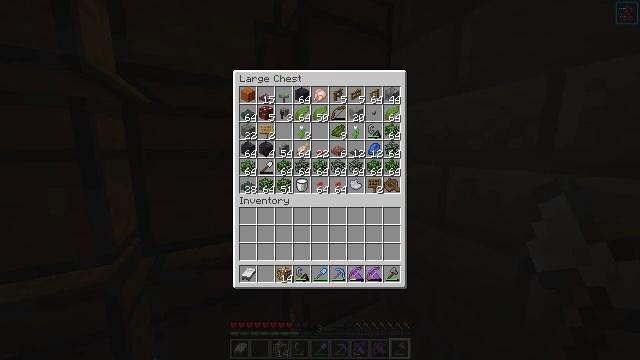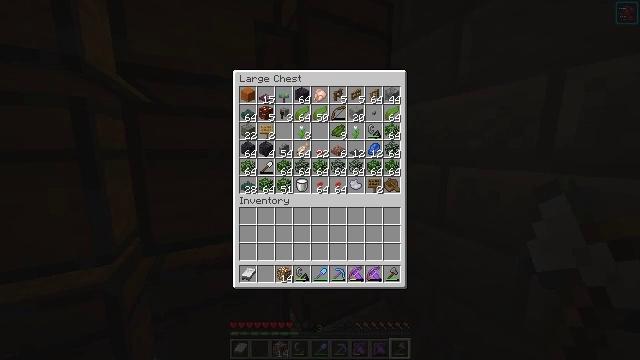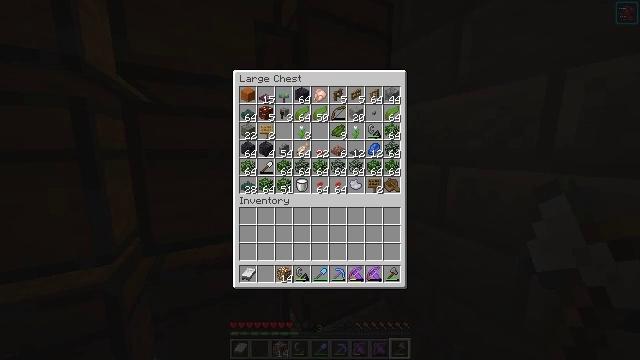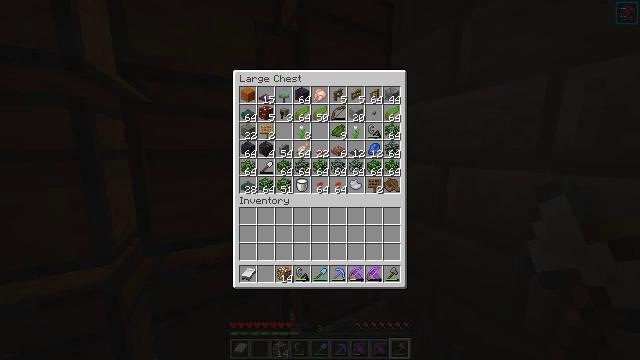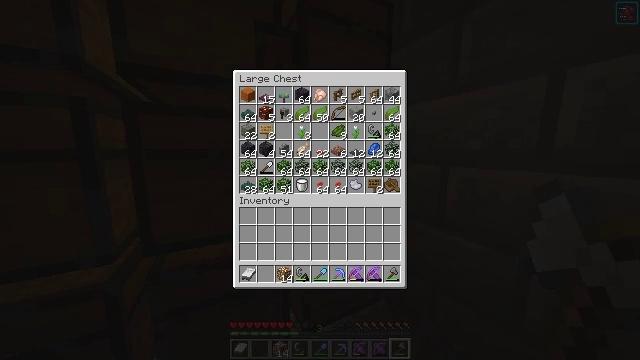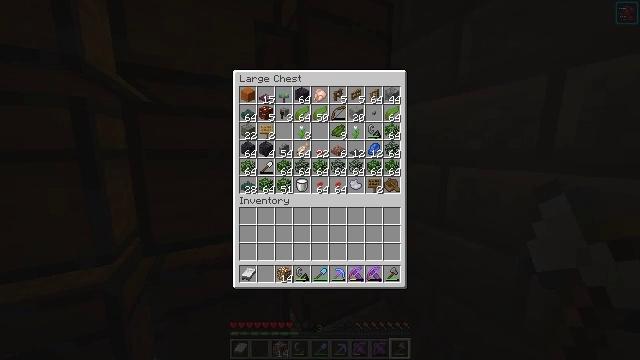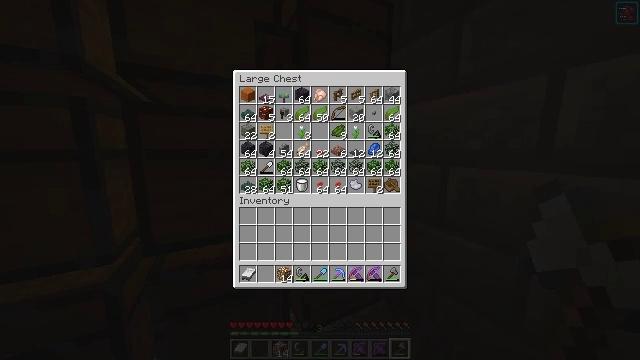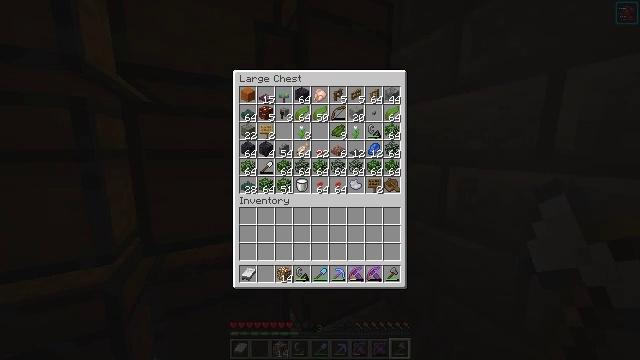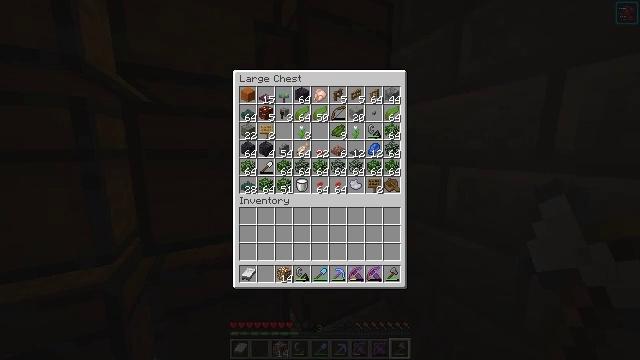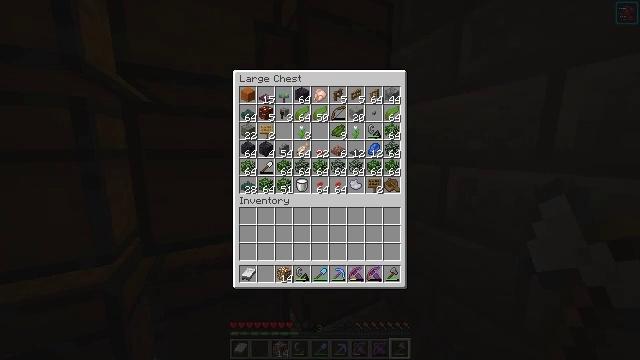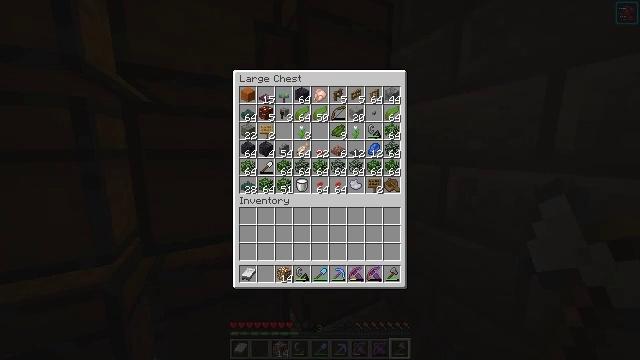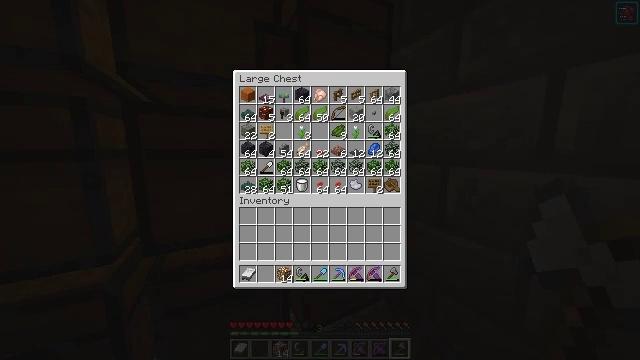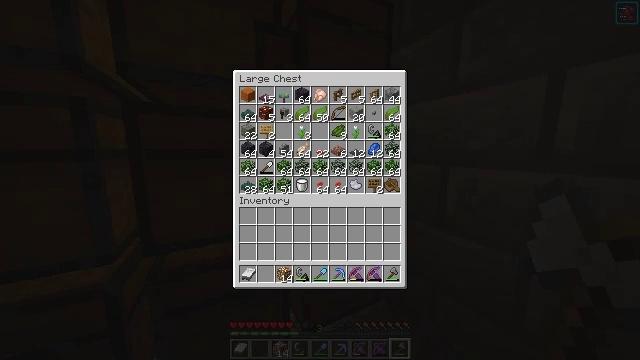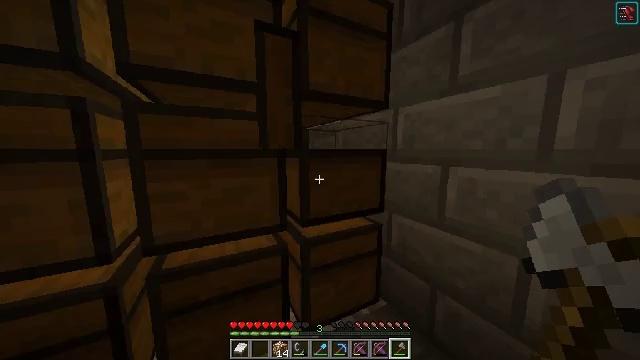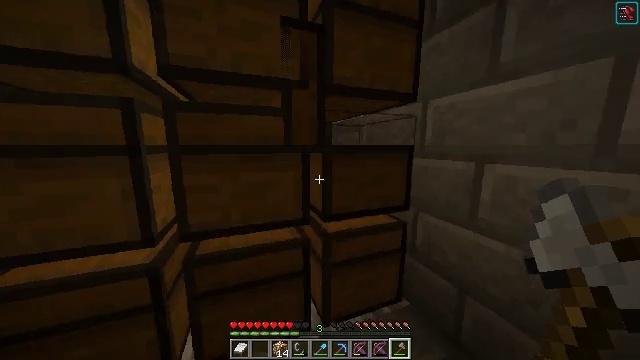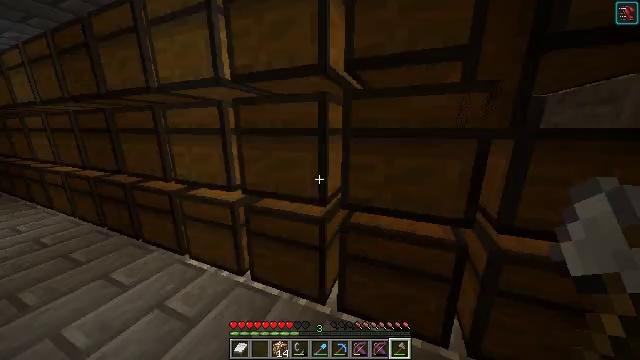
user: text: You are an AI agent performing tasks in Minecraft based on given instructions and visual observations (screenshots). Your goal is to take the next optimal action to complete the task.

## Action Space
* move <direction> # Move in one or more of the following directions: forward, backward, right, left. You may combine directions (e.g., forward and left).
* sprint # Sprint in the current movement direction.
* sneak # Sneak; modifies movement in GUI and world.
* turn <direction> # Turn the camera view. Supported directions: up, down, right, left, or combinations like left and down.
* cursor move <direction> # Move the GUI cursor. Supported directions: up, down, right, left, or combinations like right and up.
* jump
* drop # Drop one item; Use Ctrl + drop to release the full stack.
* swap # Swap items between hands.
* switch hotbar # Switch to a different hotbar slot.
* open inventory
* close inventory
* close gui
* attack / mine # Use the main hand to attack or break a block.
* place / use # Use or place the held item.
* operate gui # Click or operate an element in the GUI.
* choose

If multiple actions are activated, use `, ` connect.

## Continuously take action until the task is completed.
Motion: motion action
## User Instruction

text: Open the crafting table to craft a slime block.
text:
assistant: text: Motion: no_op
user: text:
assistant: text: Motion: no_op
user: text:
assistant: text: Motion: no_op
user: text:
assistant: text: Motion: no_op
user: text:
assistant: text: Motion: no_op
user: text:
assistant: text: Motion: no_op
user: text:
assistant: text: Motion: no_op
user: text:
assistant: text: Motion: no_op
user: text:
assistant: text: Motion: no_op
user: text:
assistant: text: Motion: no_op
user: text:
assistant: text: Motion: no_op
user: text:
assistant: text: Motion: no_op
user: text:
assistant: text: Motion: no_op
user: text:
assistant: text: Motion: turn left and down, close gui
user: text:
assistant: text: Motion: turn left and down
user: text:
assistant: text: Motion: turn left and up
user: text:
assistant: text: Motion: turn left and up
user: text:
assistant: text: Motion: turn left and up
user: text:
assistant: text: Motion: move forward, turn left and up
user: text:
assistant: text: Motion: move forward
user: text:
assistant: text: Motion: no_op
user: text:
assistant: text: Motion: move forward, turn right and up
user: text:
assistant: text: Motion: move forward, turn right
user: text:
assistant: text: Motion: move forward, turn right
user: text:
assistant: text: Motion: move forward
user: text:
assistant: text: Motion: move forward
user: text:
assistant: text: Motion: move forward
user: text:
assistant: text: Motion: move forward
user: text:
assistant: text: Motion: move forward
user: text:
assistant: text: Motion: move forward